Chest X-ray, PA view. Patient: 52 years old, sex M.
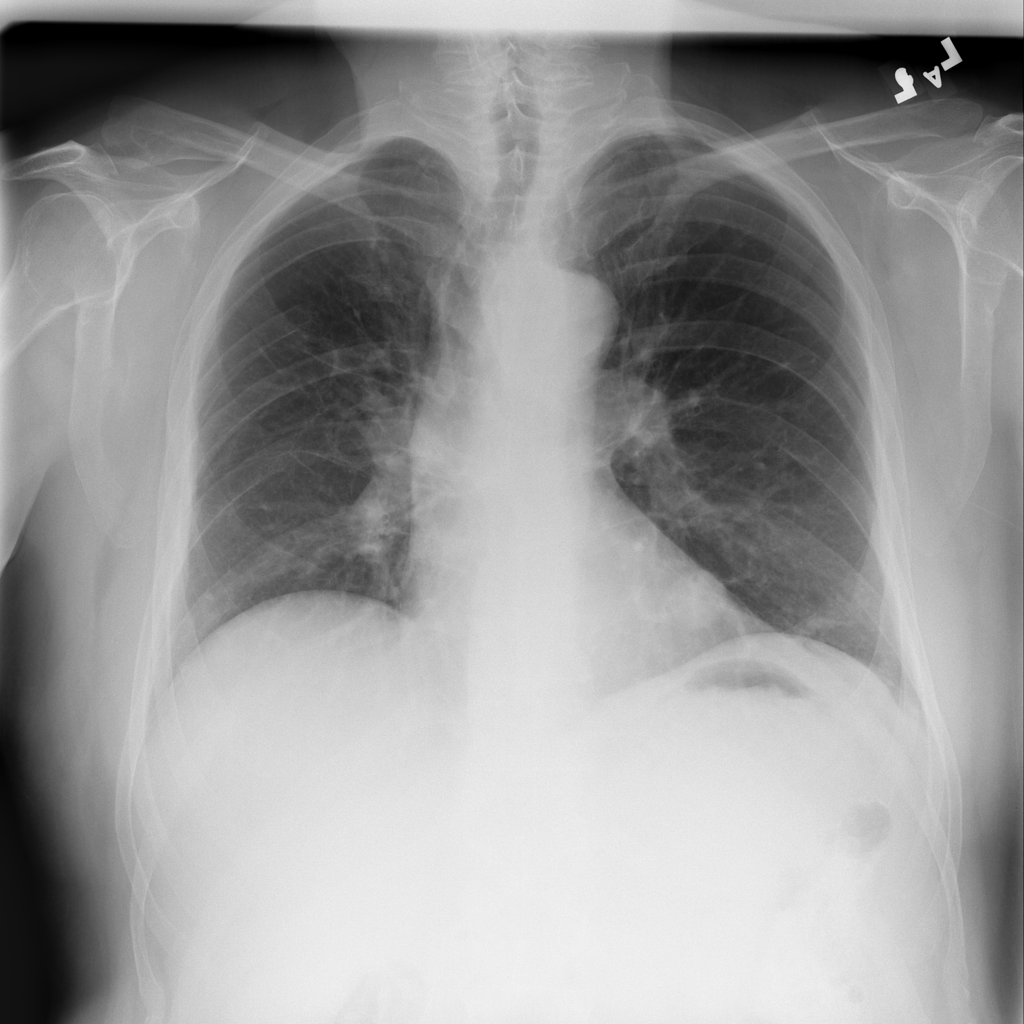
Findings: Mass